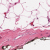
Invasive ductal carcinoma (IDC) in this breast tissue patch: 0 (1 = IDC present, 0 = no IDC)